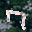
Label: 7